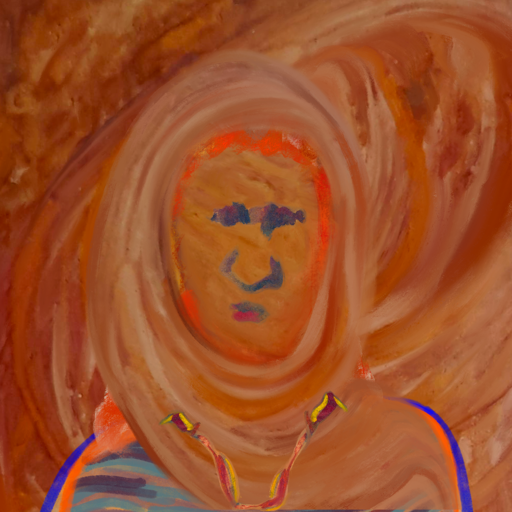
Background: Pious_Lady, Head And Neck Front: Pious_Lady, Face Front: In_The_Sun, Bust: Experience, Hair Front: Rupkatha, Head Accessory: Pious_Lady_Scarf, Second Necklace: Gypsy_Mother_1, Necklace: Blank, Baby: Blank